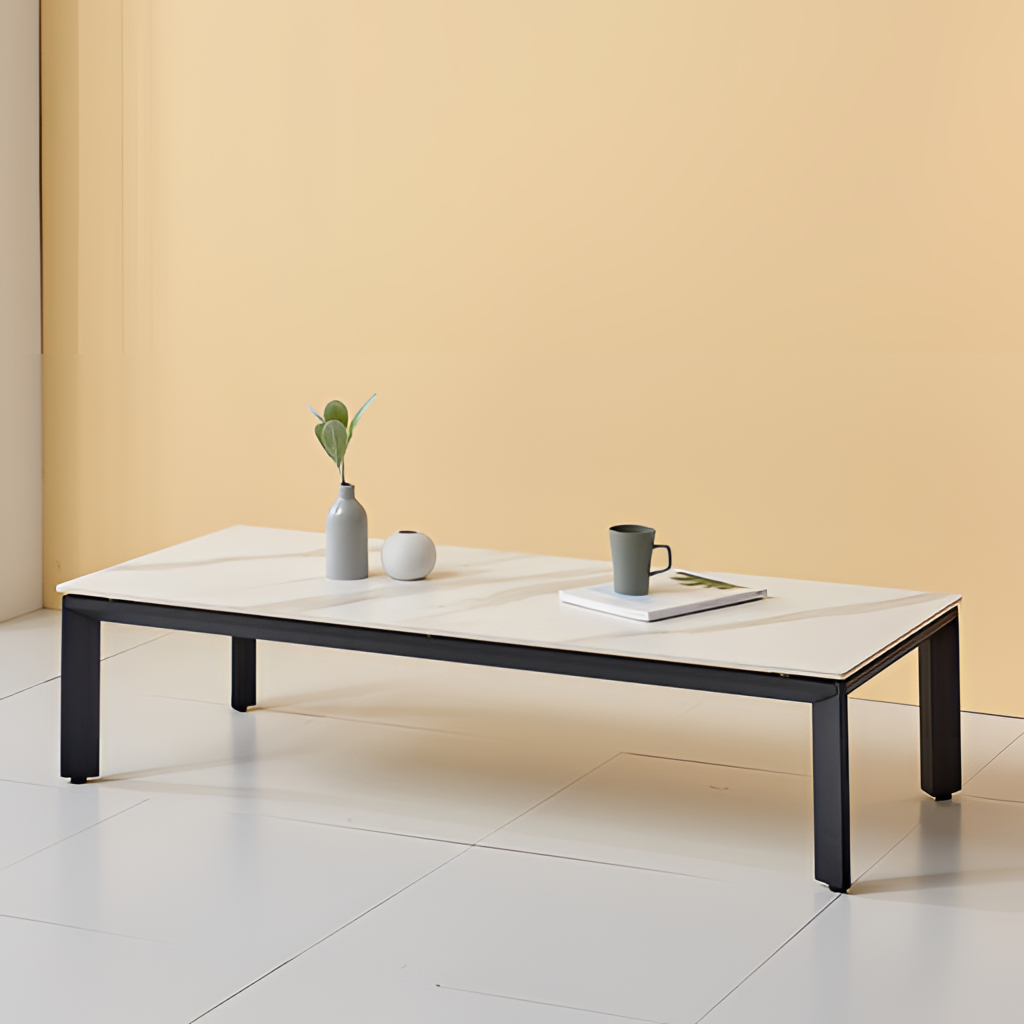
living room, metal coffee table, peach paint wallpaper, with solid pattern, minimalist, tile flooring, with large square pattern